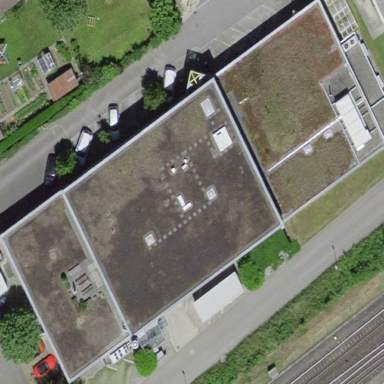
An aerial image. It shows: Industrial building.